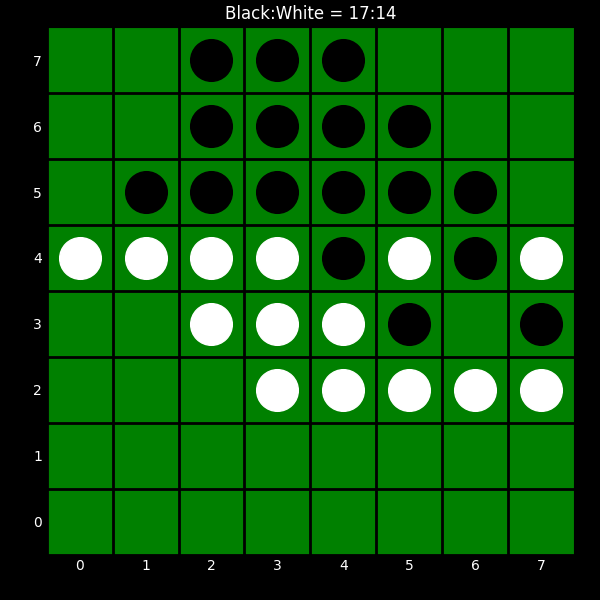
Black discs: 17
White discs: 14